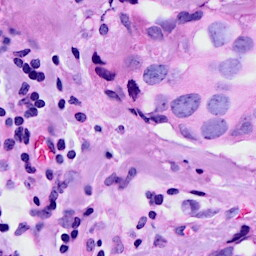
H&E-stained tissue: Breast